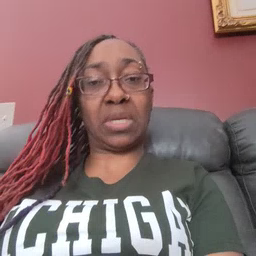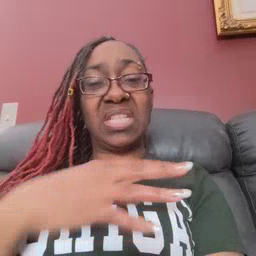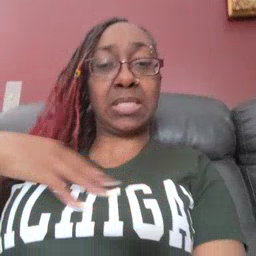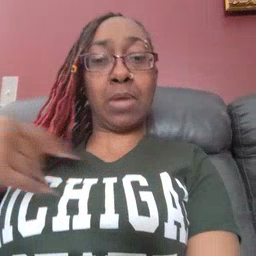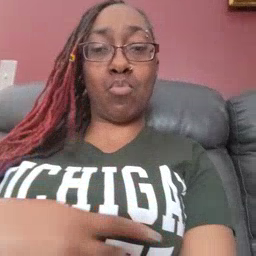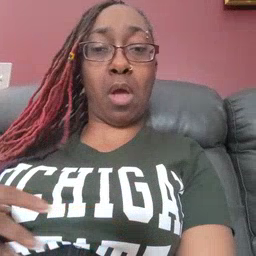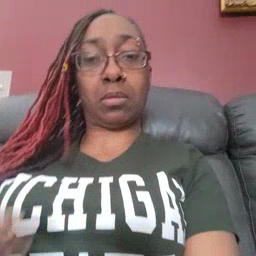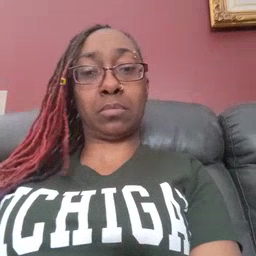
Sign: zebra